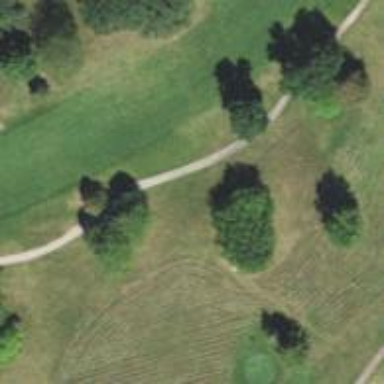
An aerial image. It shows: Path for both roads and golfers.